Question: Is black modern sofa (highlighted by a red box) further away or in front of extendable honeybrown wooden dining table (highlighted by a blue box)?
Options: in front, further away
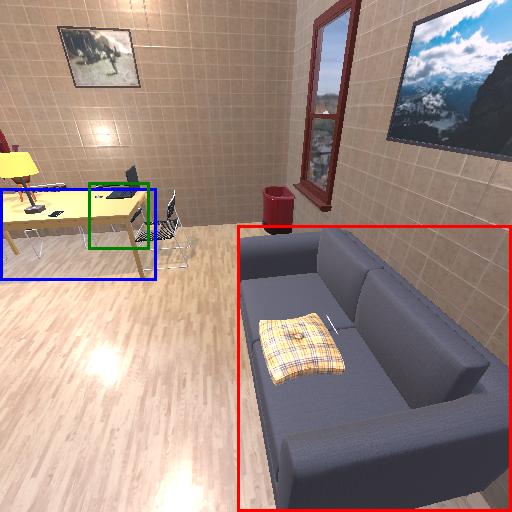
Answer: in front